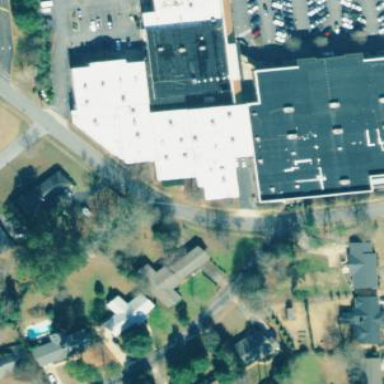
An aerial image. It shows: Commercial building.